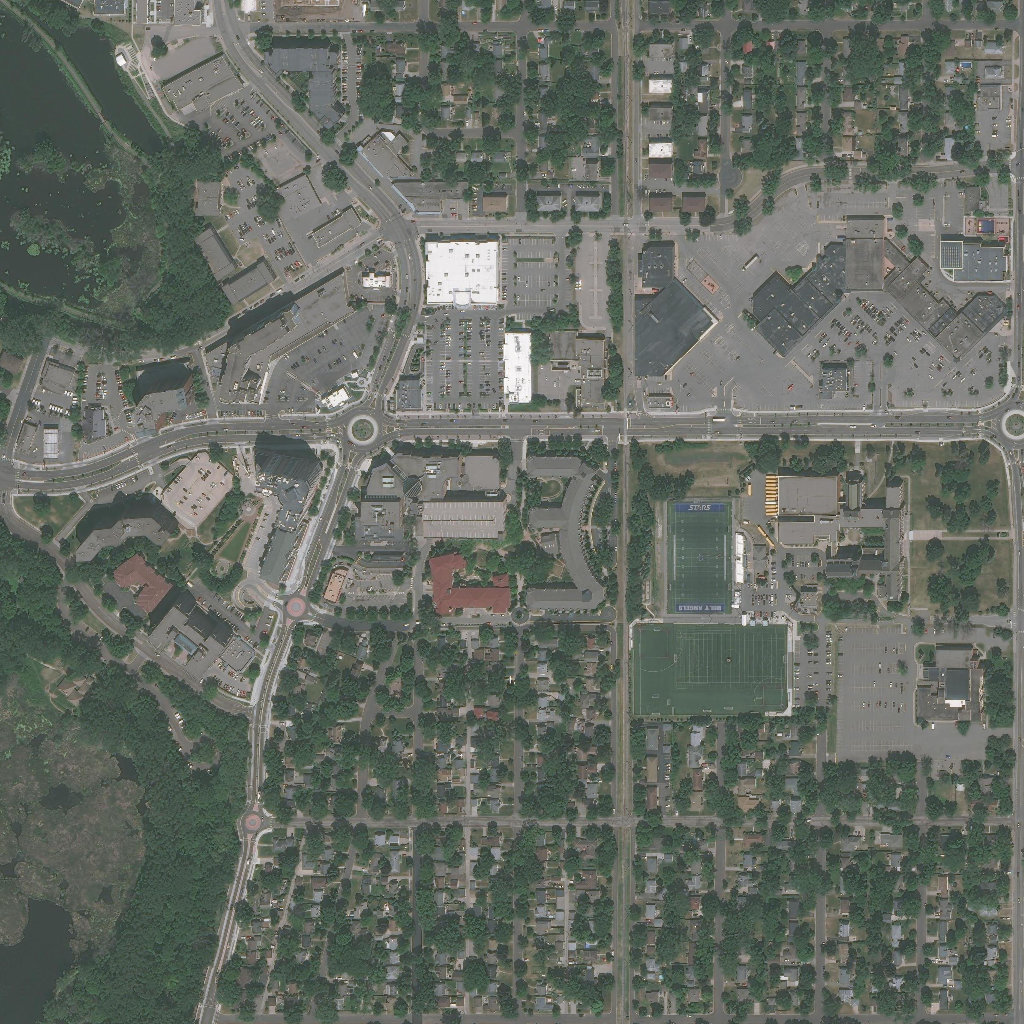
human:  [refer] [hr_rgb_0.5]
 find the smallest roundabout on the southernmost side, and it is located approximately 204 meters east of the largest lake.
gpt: <box>[[23, 79, 25, 81, 0]]</box>

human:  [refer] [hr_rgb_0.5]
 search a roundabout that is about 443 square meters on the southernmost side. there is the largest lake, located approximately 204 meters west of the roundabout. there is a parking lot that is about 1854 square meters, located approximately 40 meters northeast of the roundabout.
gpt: <box>[[23, 78, 25, 81, 0]]</box>

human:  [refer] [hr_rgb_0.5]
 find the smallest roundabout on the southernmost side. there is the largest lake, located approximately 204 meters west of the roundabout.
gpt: <box>[[23, 79, 25, 81, 0]]</box>